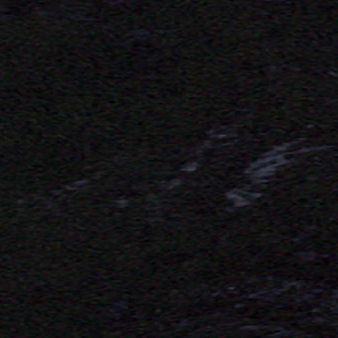
Label: other